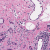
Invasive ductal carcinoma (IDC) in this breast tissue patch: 1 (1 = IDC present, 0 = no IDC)